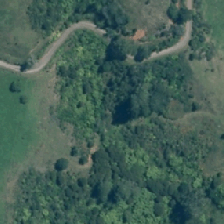
Land cover: manuka_kanuka